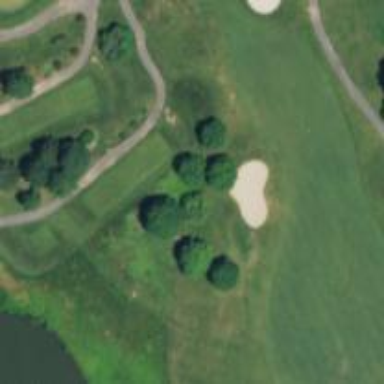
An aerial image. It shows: Golf fairway surrounded by grass.